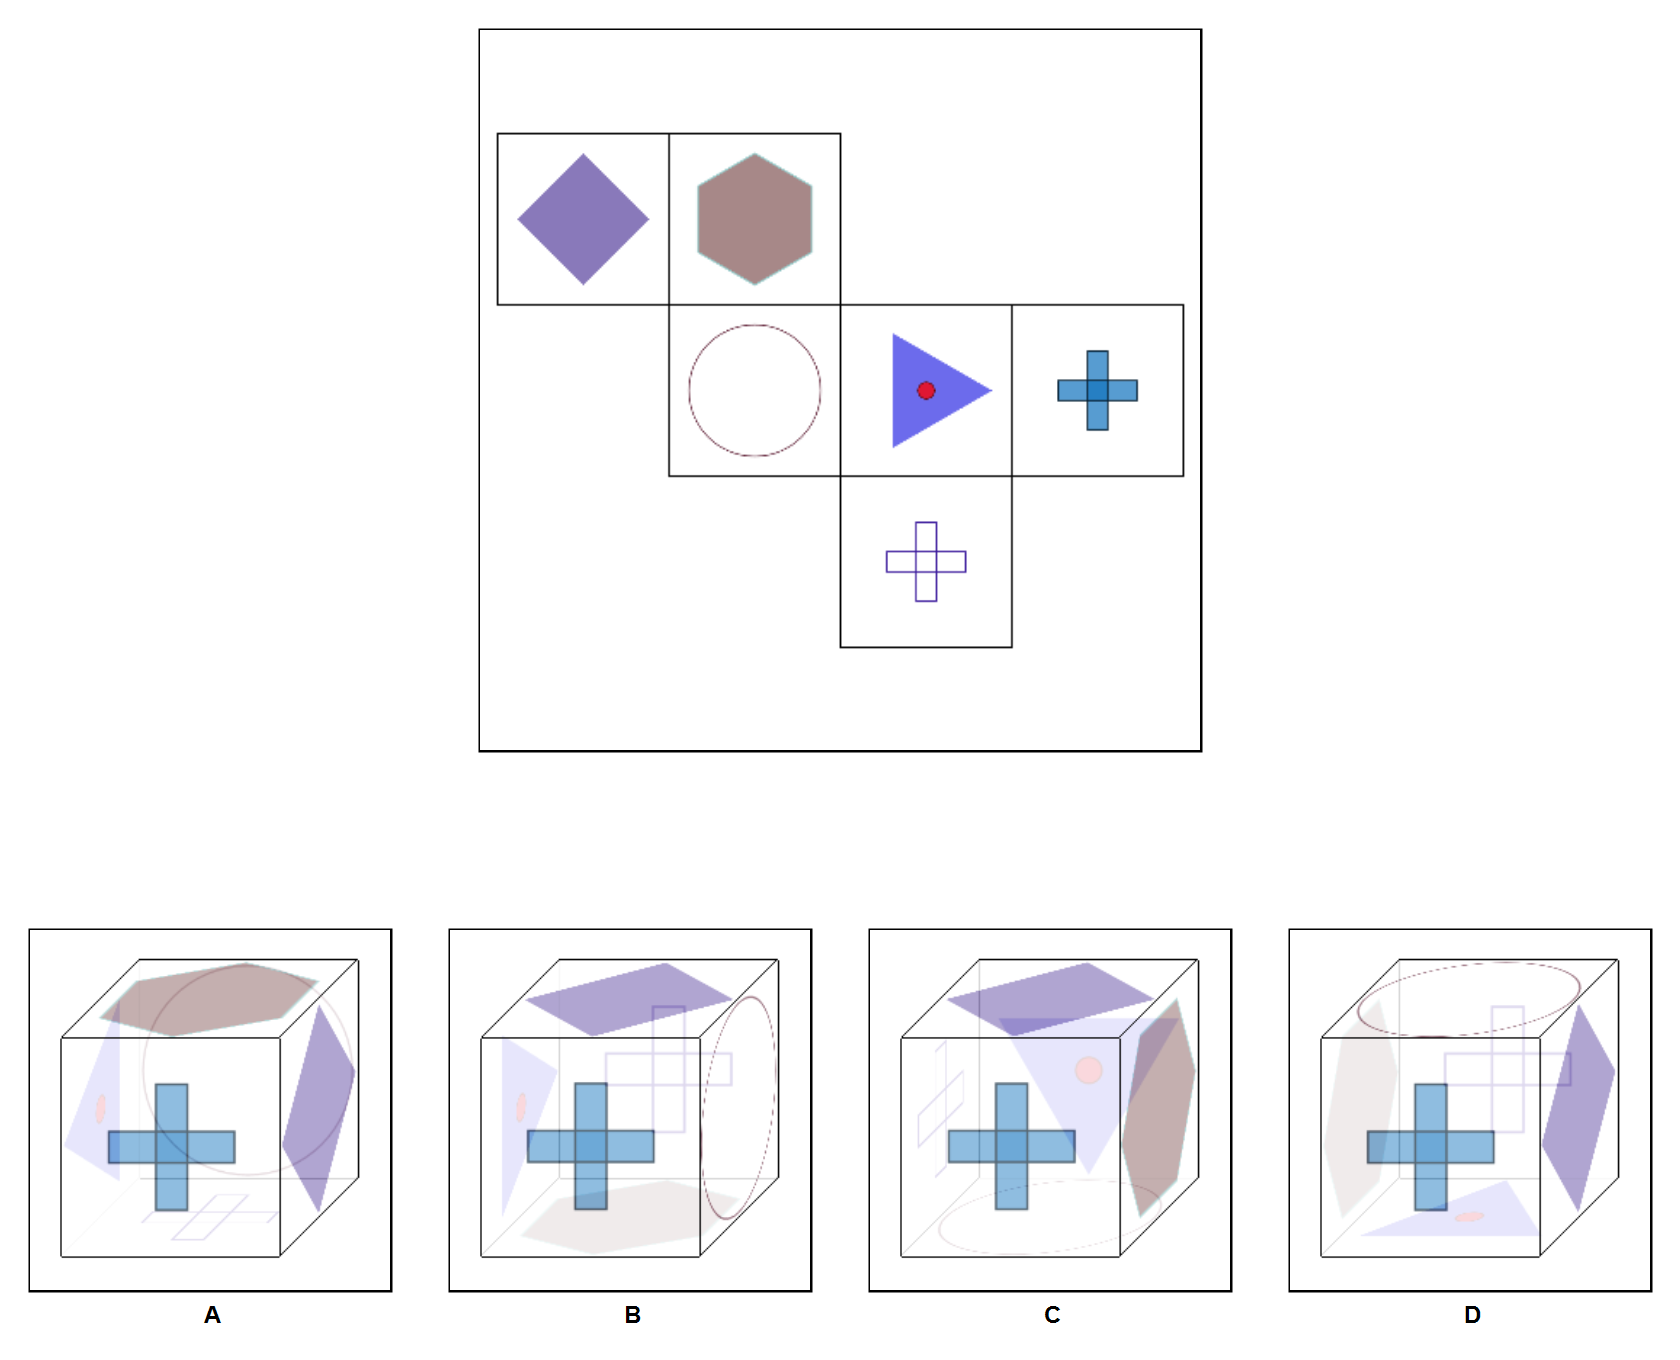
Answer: A